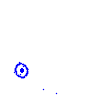
Particle: kaon